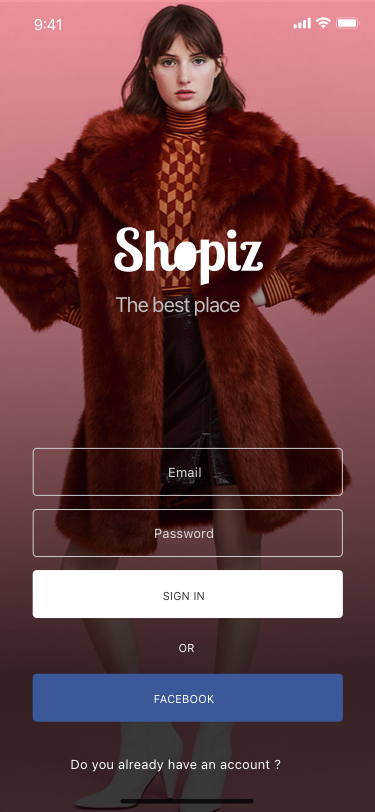
Text in this UI design:
Email
Password
SIGN IN
Or
Facebook
The best place
Do you already have an account ?